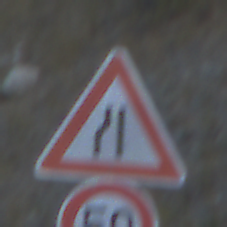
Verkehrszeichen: EinseitigVerengteFahrbahnLinks
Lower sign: Geschwindigkeit50
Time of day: SunriseSunset
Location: Outdoor (RoadRail)
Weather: Clear
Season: NotSpecified
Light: Natural